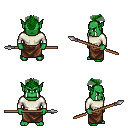
a pixel art fantasy rpg character, male body template, orc, green skin, white long-sleeve shirt, robe skirt, green short mohawk hairstyle, spear, four views (front, back, left, right), 2x2 character sprite sheet, small pixel art, hard edges, no anti-aliasing